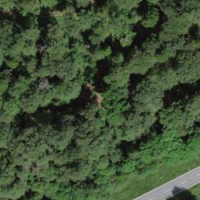
EUNIS habitat code: 41
Species observed at this site:
Campanula trachelium